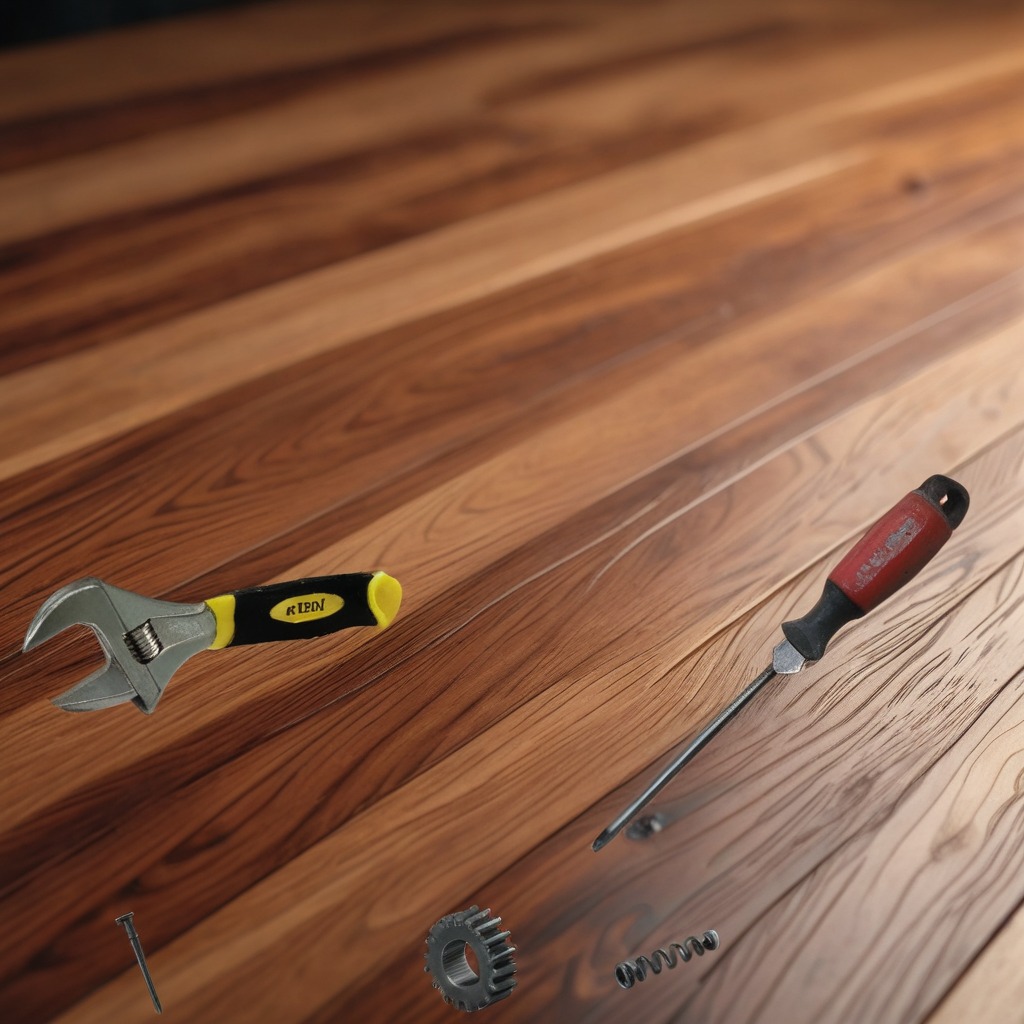
A steel gear with teeth, an iron nail, a coiled metal spring, a screwdriver, and a wrench are lying on the wooden table.